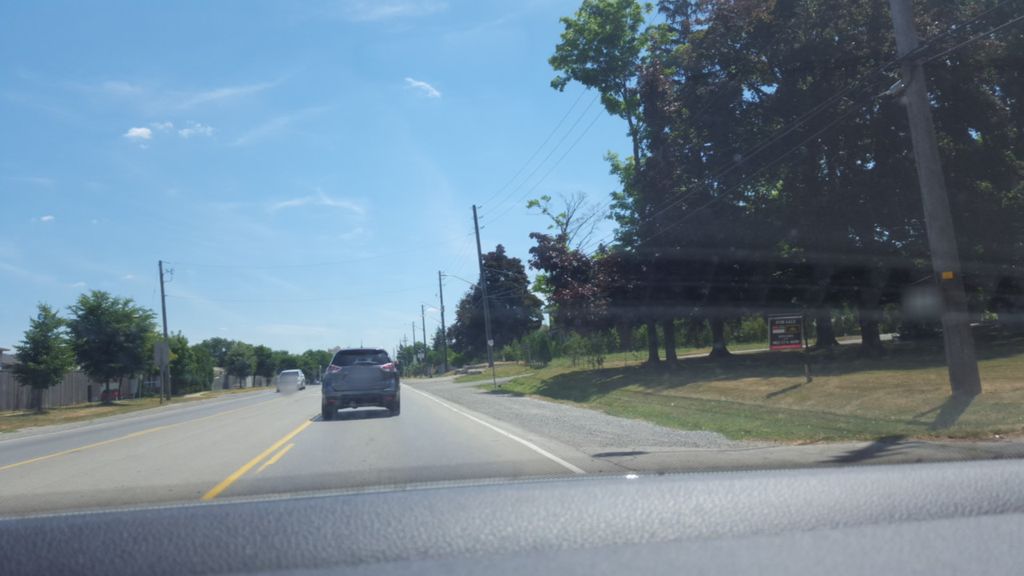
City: hamilton